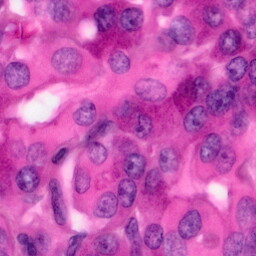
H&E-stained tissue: Pancreatic